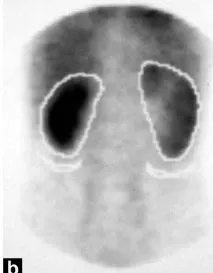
Tc-99m DTPA renogram (AP); (b) Tc-99m DTPA renogram (AP).
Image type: radiology (scintigraphy)